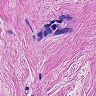
Metastatic tissue present: yes